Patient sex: M
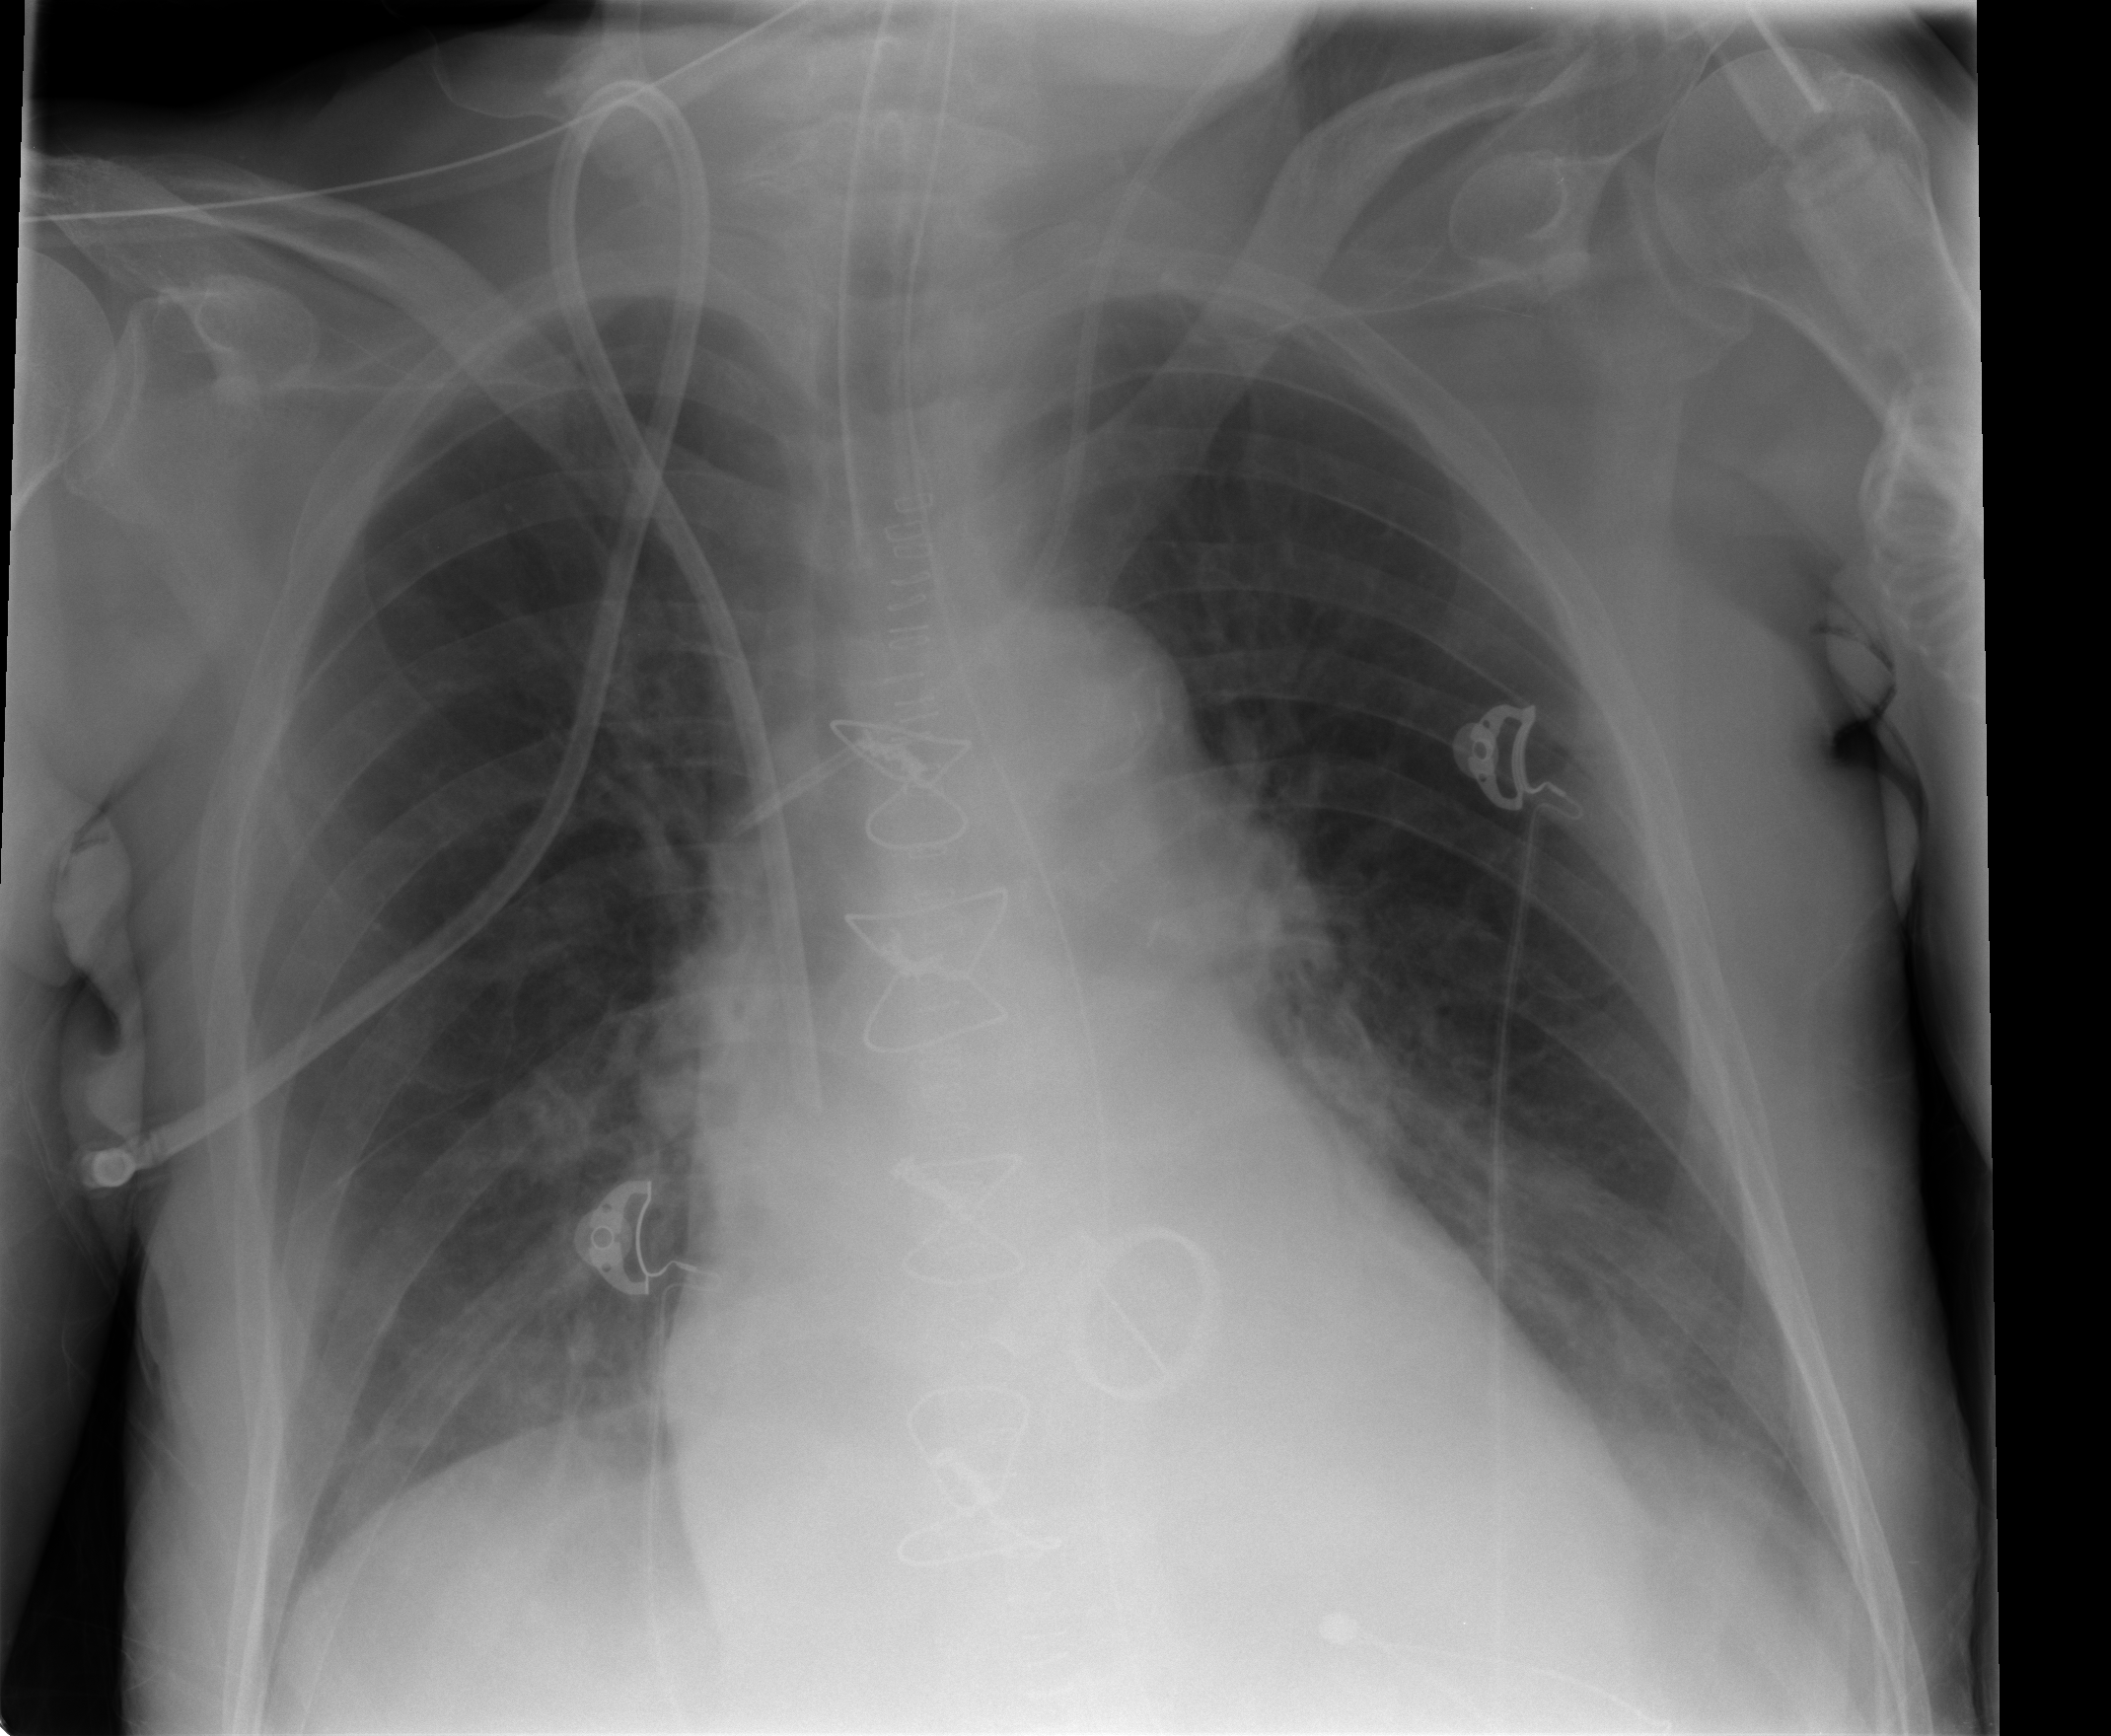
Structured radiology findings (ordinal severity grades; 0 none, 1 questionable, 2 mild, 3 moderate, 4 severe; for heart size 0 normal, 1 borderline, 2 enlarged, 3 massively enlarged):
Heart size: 1
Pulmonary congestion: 0
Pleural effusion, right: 0
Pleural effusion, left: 1
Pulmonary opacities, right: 0
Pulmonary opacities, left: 1
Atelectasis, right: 1
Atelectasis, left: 2